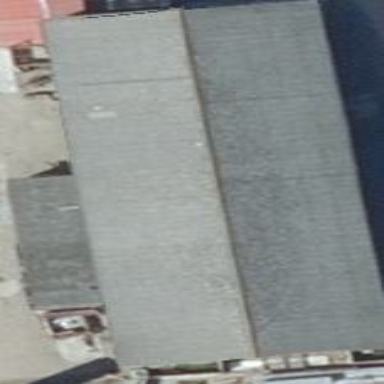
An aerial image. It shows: Gray barn with gabled roof.